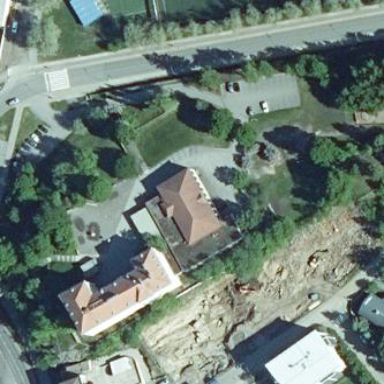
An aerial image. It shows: Part of building.